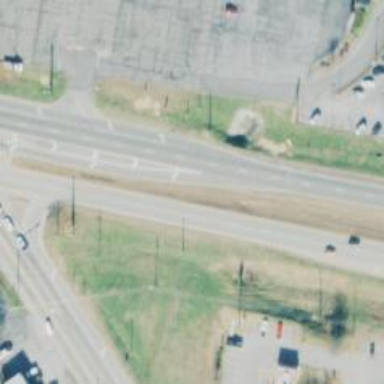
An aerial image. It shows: Trunk link road with asphalt surface.